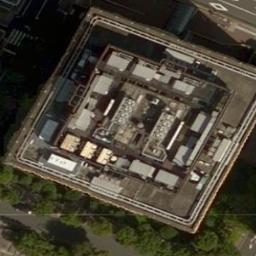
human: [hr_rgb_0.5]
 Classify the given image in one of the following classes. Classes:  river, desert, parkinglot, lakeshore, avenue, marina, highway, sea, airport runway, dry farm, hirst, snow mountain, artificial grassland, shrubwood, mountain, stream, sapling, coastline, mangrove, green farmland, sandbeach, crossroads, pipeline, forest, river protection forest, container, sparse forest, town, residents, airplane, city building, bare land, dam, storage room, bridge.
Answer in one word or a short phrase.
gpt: city building